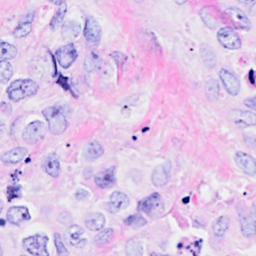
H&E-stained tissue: Breast